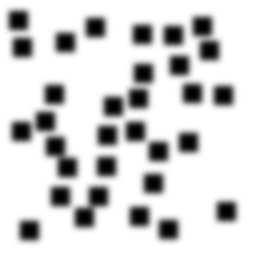
Squares: 32
Triangles: 0
Stars: 0
Total shapes: 32